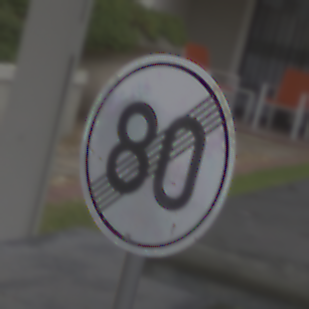
Verkehrszeichen: EndeGeschwindigkeit80
Umgebung: Outdoor, Urban
Tageszeit: Midday
Wetter: Overcast
Licht: Natural
Jahreszeit: NotSpecified
Kontrast: LowContrast